Field crop: maize
Growth stage: 1
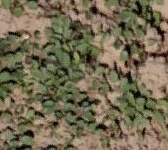
Species: convolvulus